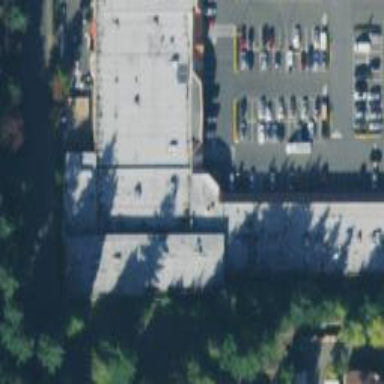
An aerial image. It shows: Fitness centre on leisure land.